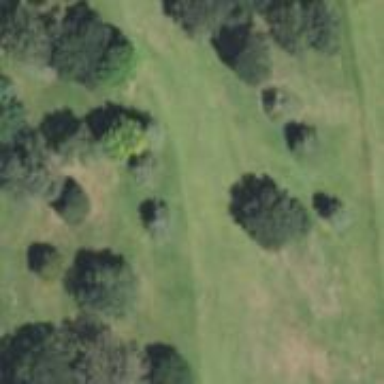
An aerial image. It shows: View of golf hole.